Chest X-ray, PA view. Patient: 58 years old, sex M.
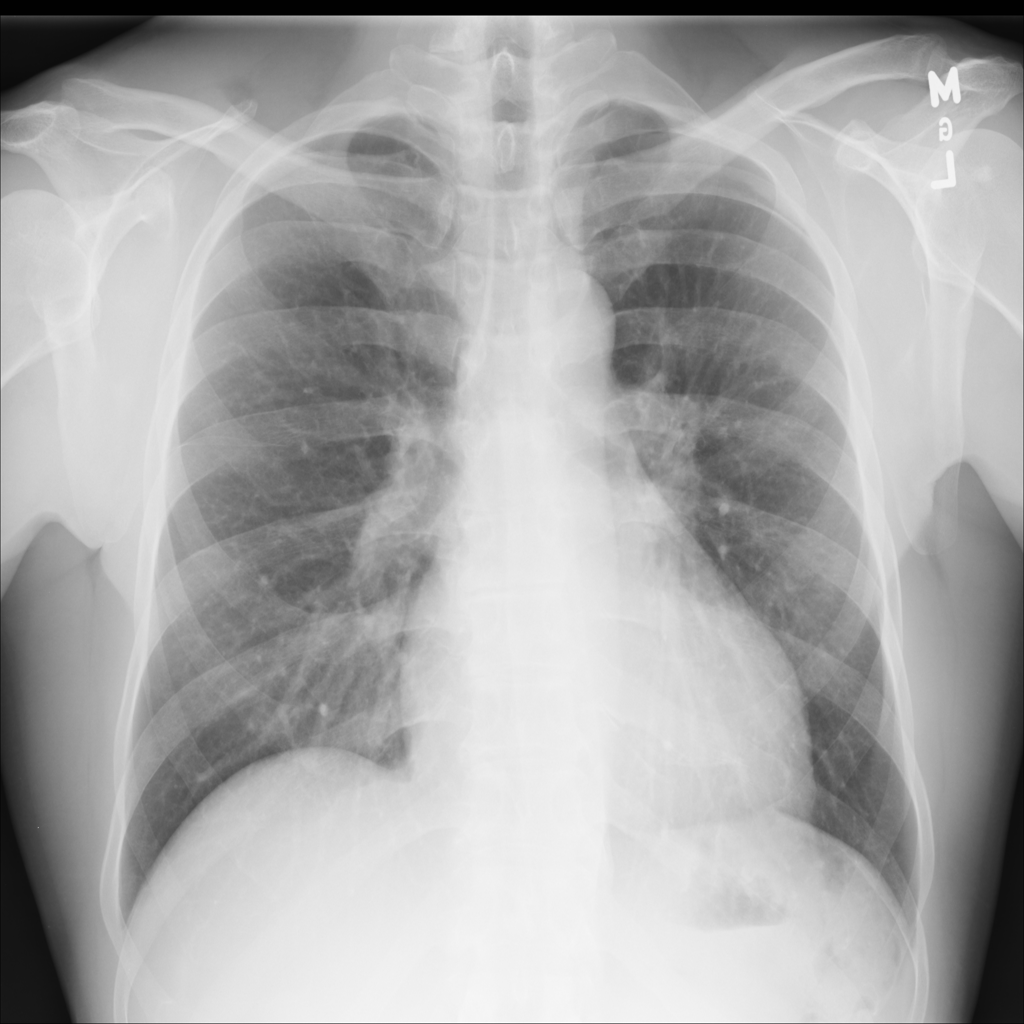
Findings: No Finding